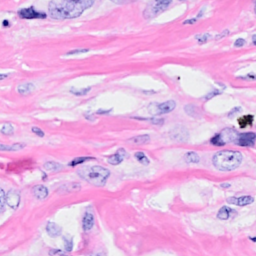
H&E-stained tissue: Breast